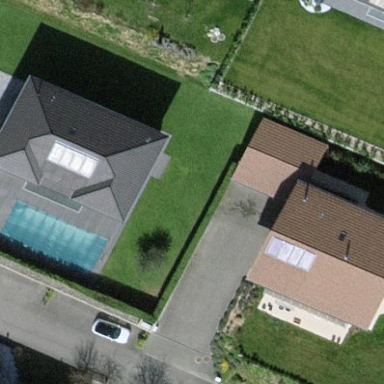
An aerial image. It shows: Detached building with hipped roof.